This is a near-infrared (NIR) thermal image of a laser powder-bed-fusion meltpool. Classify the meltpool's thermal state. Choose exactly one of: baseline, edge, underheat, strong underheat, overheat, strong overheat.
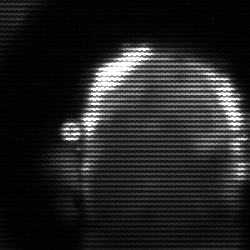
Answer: baseline